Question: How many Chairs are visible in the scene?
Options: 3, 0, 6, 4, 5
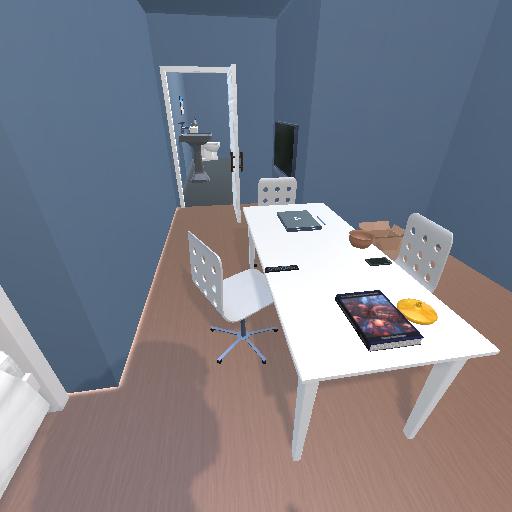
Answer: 3